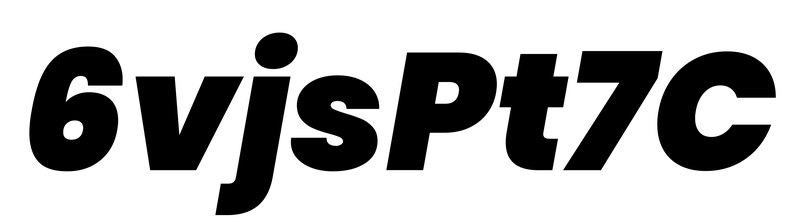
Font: Poppins-BlackItalic